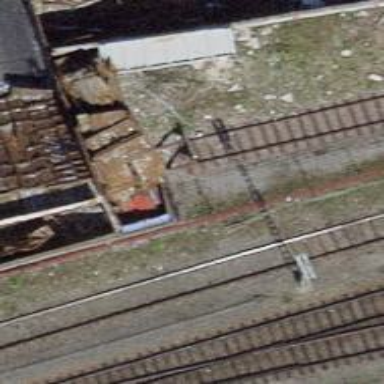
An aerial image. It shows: Railway buffer stop.